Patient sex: F
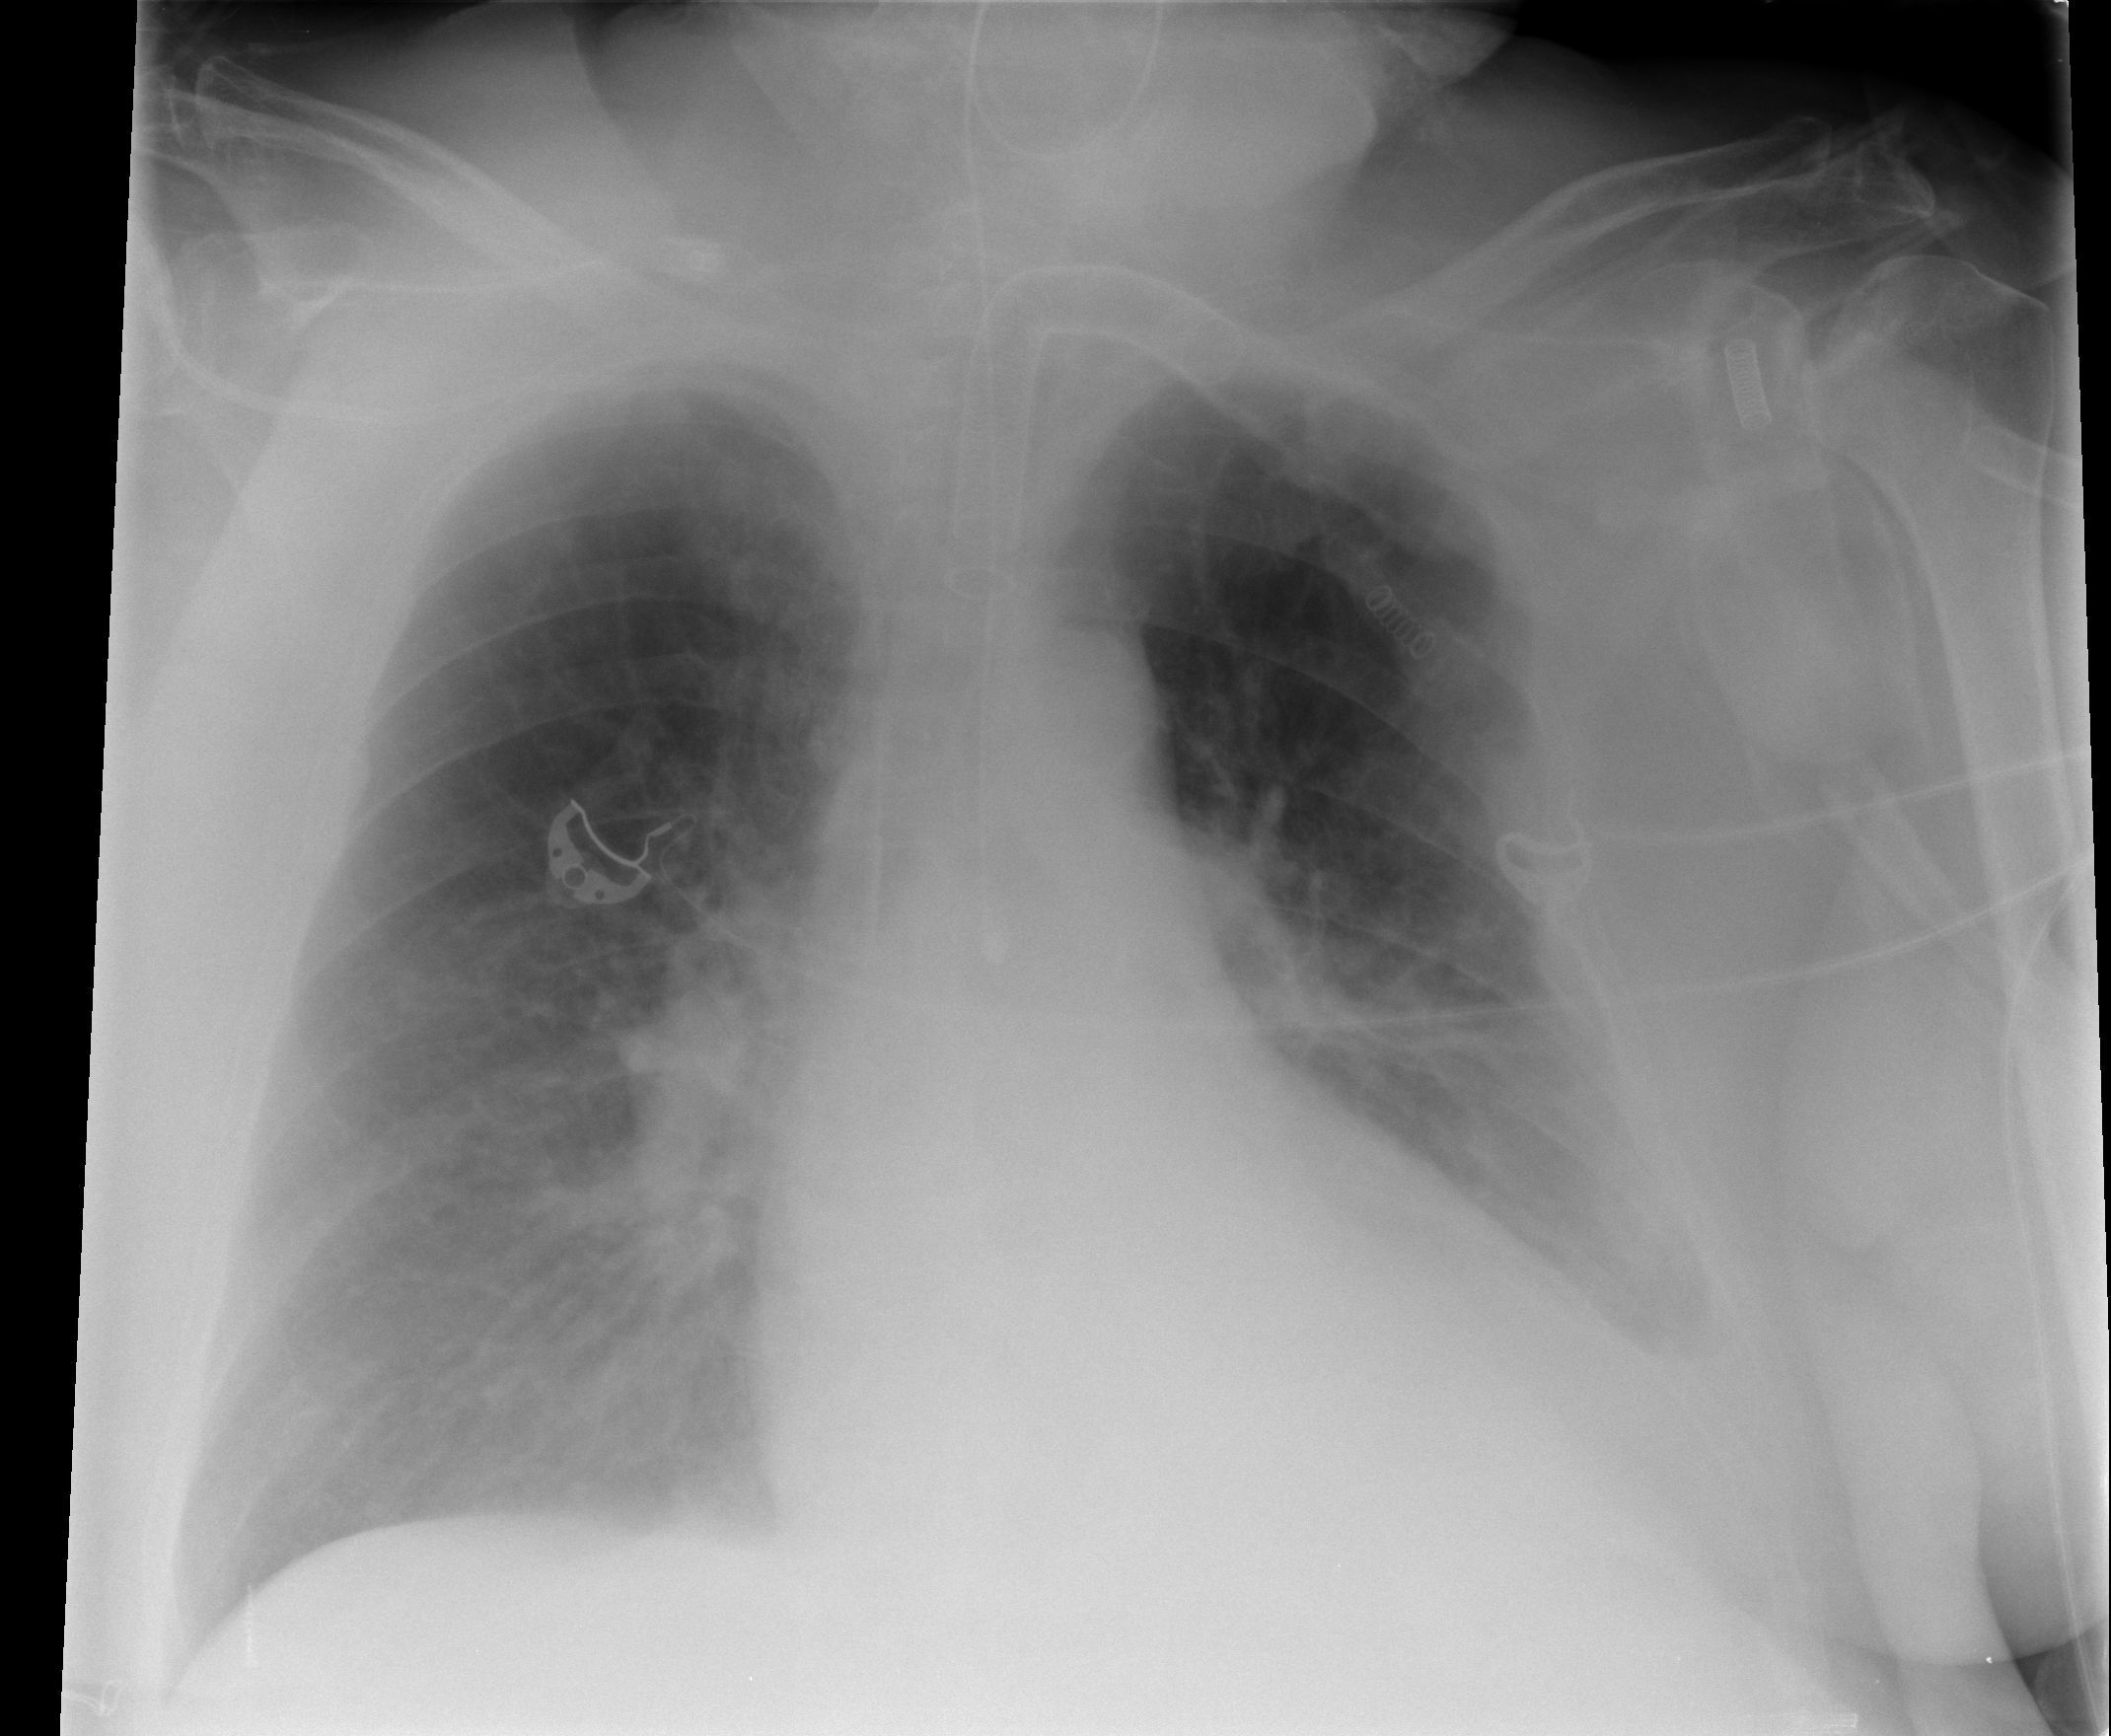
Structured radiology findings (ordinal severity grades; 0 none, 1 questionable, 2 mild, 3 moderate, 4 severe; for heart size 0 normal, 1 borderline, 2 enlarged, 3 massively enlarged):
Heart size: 2
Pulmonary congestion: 1
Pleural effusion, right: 2
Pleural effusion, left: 2
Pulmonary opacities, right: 0
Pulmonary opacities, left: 0
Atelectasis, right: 0
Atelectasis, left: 2